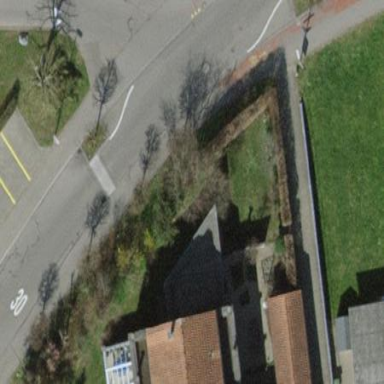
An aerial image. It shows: Terrace building.